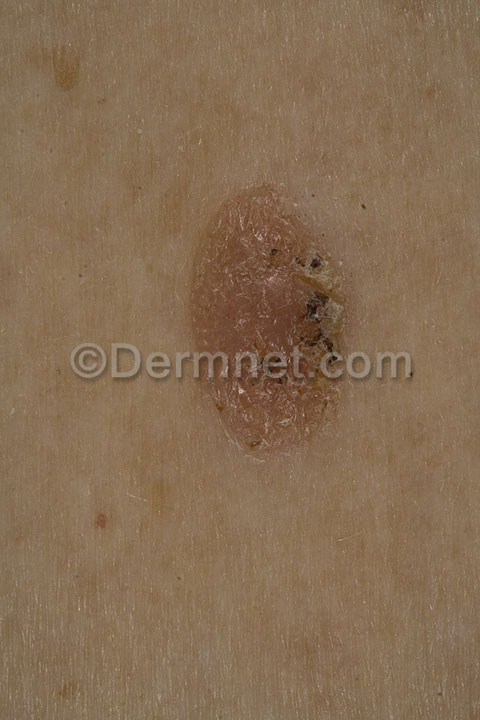
Disease: Seborrheic Keratoses and other Benign Tumors